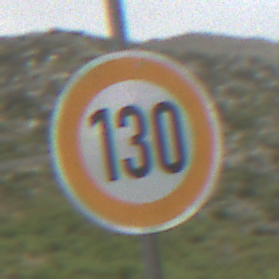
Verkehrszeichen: Geschwindigkeit130
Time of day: Midday
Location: Outdoor (Nature)
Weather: Overcast
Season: NotSpecified
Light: Natural